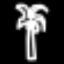
Label: palm tree